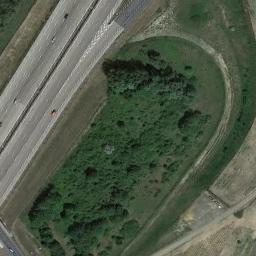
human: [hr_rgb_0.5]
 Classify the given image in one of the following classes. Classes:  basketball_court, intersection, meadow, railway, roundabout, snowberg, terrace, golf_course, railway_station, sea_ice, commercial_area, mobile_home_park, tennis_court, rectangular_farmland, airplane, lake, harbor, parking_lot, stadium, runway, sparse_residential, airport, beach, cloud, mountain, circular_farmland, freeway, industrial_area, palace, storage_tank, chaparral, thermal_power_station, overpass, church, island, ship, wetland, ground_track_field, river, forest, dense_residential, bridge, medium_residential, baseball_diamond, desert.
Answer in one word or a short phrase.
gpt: freeway